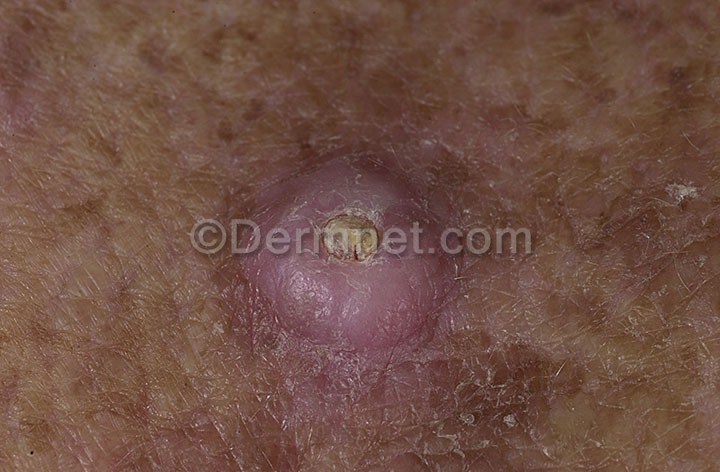
Disease: Seborrheic Keratoses and other Benign Tumors